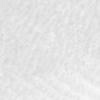
Label: no_change